На рисунке изображена схема электрической цепи, состоящая из идеального источника постоянного напряжения $\mathcal{E}=9,\!6~\text{В}$, двух одинаковых диодов, конденсатора с ёмкостью $C$ и двух одинаковых резисторов с сопротивлением $R$. В начальный момент конденсатор был не заряжен, а ключ разомкнут. В задаче не нужно оценивать погрешности.
Снимите зависимость показаний амперметра и вольтметра от времени после замыкания ключа.
Найдите сопротивления резисторов $R$.
Найдите ёмкость конденсатора $C$.
Получите зависимость силы тока в диодах от напряжения на нём в максимально широком диапазоне. В качестве ответа принимаются два столбца таблицы. Эти два столбца должны быть вами отмечены звездочкой в листе ответов.
Постройте график зависимости силы тока в диоде от напряжения.
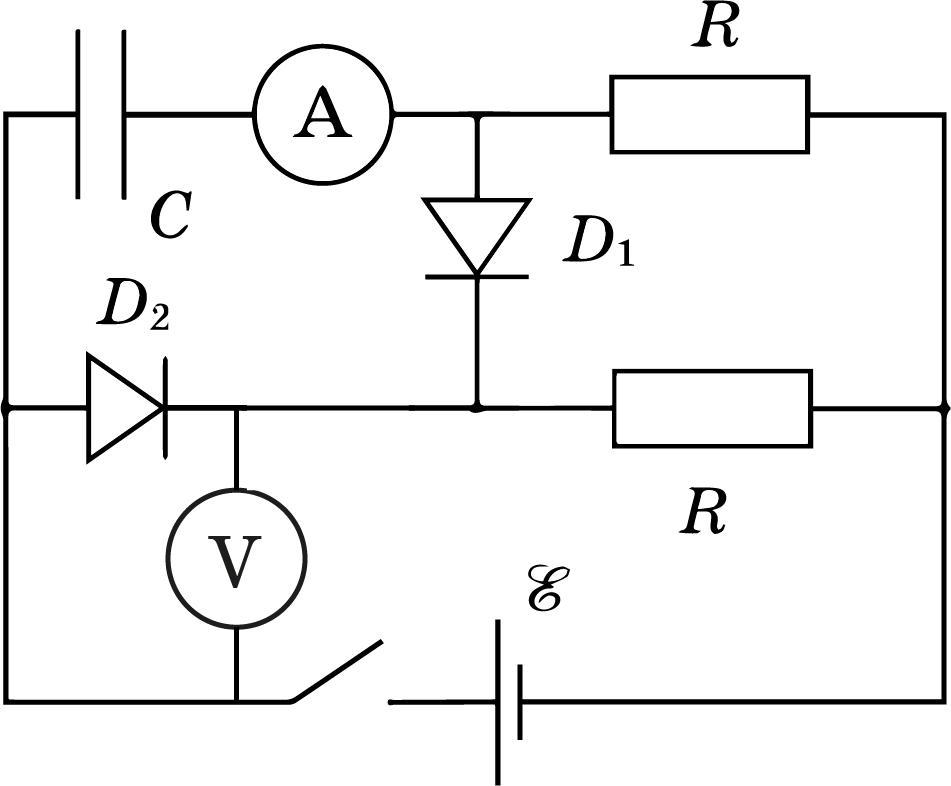
Снимите зависимость показаний амперметра и вольтметра от времени после замыкания ключа.

Найдите сопротивления резисторов $R$.
Решение: Поскольку диоды одинаковые а конденсатор в начальный момент не заряжен, через диоды протекает одинаковые токи силой $I_D$. Из второго закона Кирхгофа $$U_D+2{I_D}R=\mathcal{E} $$ $$(I_C-I_D)R=\mathcal{E} $$ Откуда $$R=\frac{3\mathcal{E}-U_D}{2I_C}=200~\text{Ом} $$

Найдите ёмкость конденсатора $C$.
Решение: Начиная с момента времени $t=18~с$. Это означает, что сила тока, протекающего через резистор и диоды, в дальнейшем остаётся постоянной.Из первого закона Кирхгофа $$\mathcal{E}=\frac{q_C}{C}+(I_C-I_1){R} $$ откуда $$R\frac{dI_C}{dt}+\frac{I_C}{C}=0 $$ Построим на отельном листе миллиметровой бумаги зависимость показаний амперметра от времени при значениях $t$ от $18~с$ до $25~с$ и проведём к графику касательную в некоторой точке. $$RC=-\frac{I_C}{\frac{dI_C}{dt}}=20~с $$ откуда $$C=0,1Ф $$

Получите зависимость силы тока в диодах от напряжения на нём в максимально широком диапазоне. В качестве ответа принимаются два столбца таблицы. Эти два столбца должны быть вами отмечены звездочкой в листе ответов.
Решение: Пусть $I_1$, $I_2$ и $U_1$,$U_2$ - силы тока и напряжения на диодах $D_1$ и $D_2$ соответственно. Тогда $$U_C+(I_C-I_1)R=\mathcal{E} $$ $$U_2+(I_1+I_2)R=\mathcal{E} $$ $$U_C+U_1=U_2 $$ Рассчитывать $I_1$,$I_2$ и $U_1$ будем по следующим формулам $$U_1=U_2-U_C $$ $$I_1=I_C-\frac{\mathcal{E}-U_C}{R} $$ $$I_2=\frac{\mathcal{E}-U_2}{R}-I_1=\frac{2\mathcal{E}-U_C-U_2}{R}-I_C $$ Для нахождения $U_C(t)$ построим график зависимости показаний амперметра от времени от начального момента до момента времени $18~с$. Результаты измерений и значения $I_1$,$I_2$ и $U_1$ приведены в таблице ниже

Постройте график зависимости силы тока в диоде от напряжения.
Темы:
PE, Электричество, Цепи, Переходные процессы, RC-цепи, Диод, 2021, Сборы XY, W